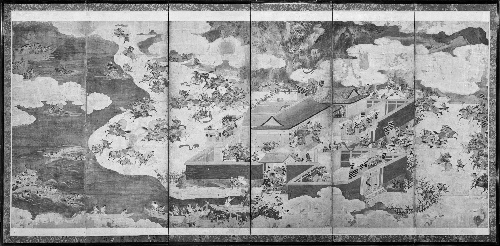
Title: 一の谷合戦図屏風|The Battle at Ichinotani, from The Tale of the Heike (Heike monogatari)
Date: 17th century
Object type: Screen
Classification: Paintings
Medium: One of a pair of six-panel folding screens; ink, color, gold, and gold leaf on paper
Culture: Japan
Period: Edo period (1615–1868)
Dimensions: 68 3/4 in. × 11 ft. 1 1/4 in. (174.6 × 338.5 cm)
Department: Asian Art
Credit line: Rogers Fund, 1989
Accession year: 1989
Repository: Metropolitan Museum of Art, New York, NY
Tags: Battles|Army|Men|Horses